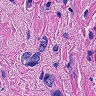
Metastatic tissue present: yes